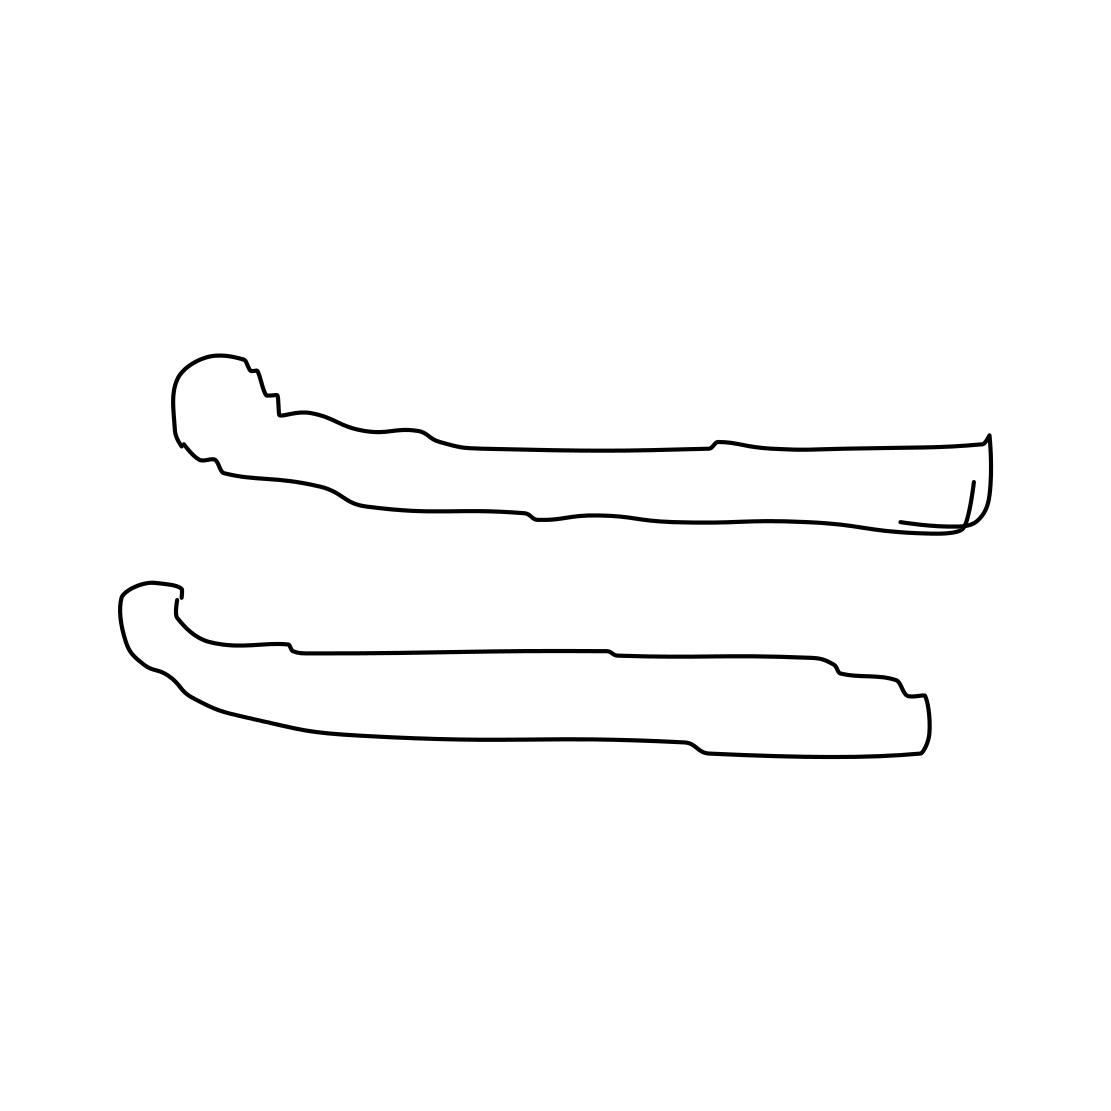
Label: skateboard